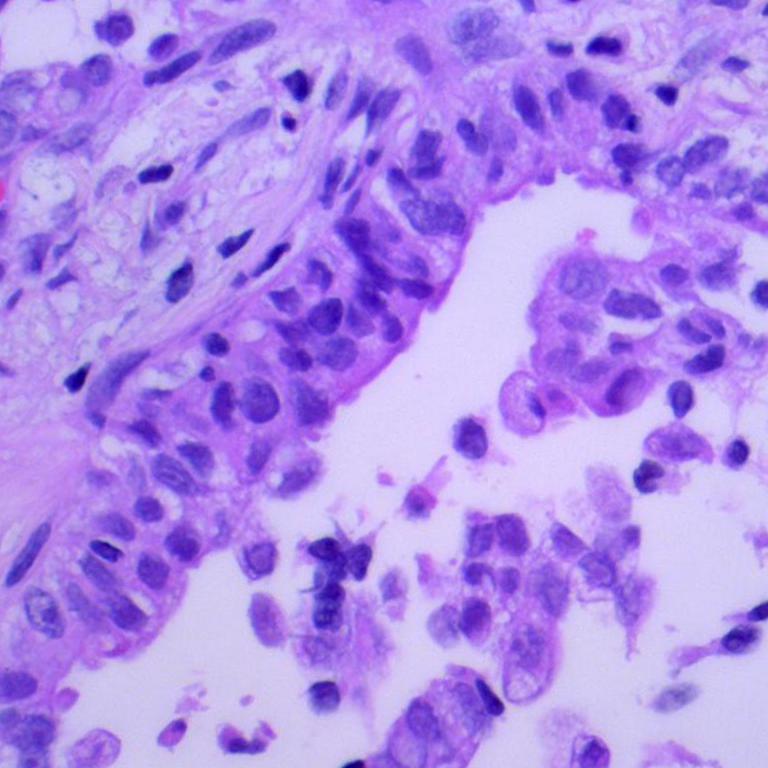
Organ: lung
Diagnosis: adenocarcinomas